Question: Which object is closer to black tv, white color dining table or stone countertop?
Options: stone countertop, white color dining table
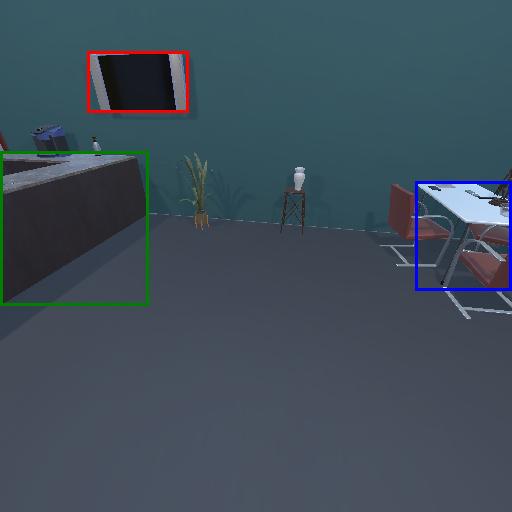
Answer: stone countertop